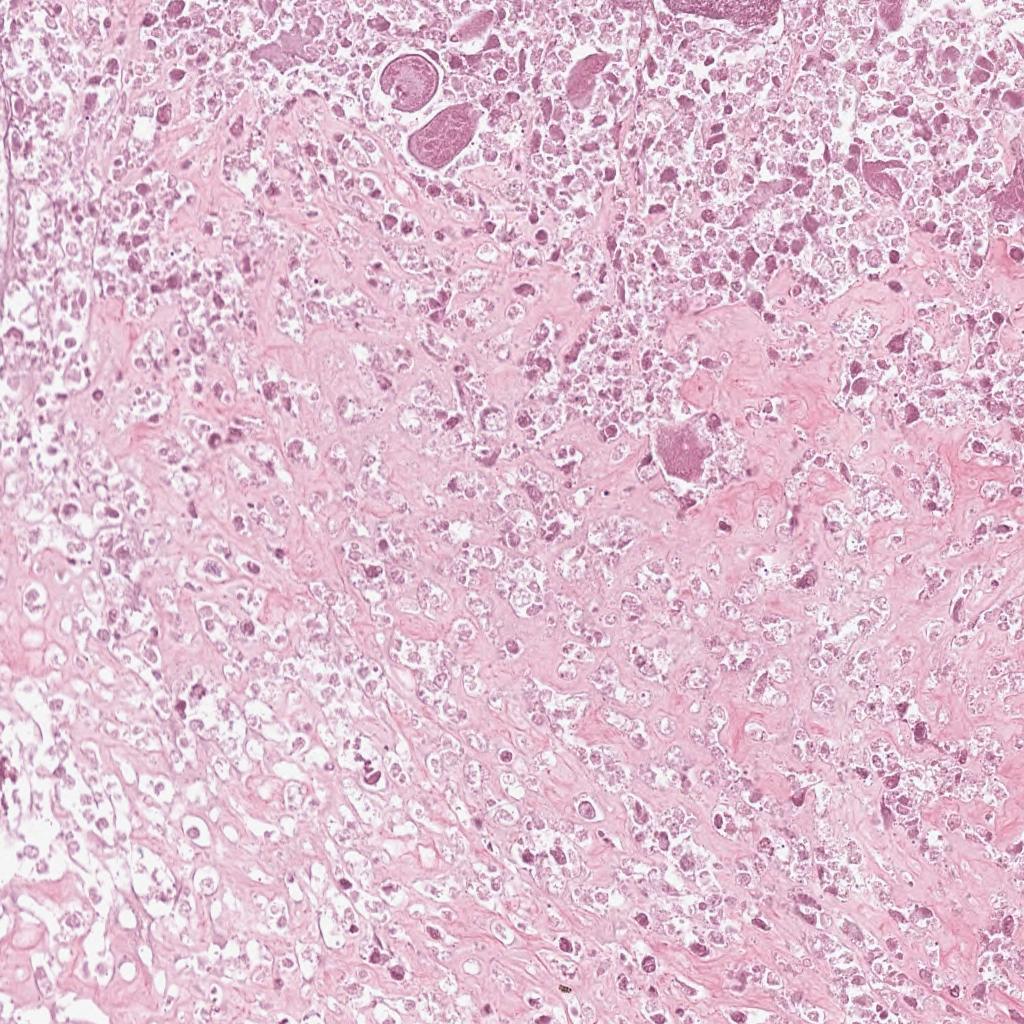
Label: Non-Viable-Tumor